Field crop: maize
Growth stage: 2
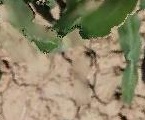
Species: maize